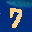
Label: 7